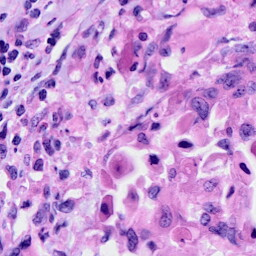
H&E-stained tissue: Cervix